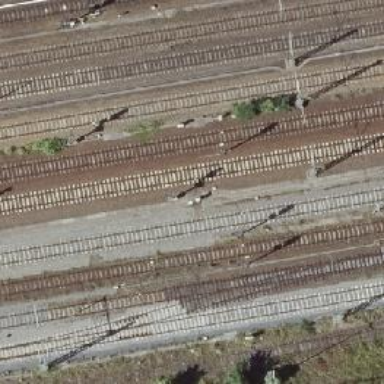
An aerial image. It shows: Railway signal.